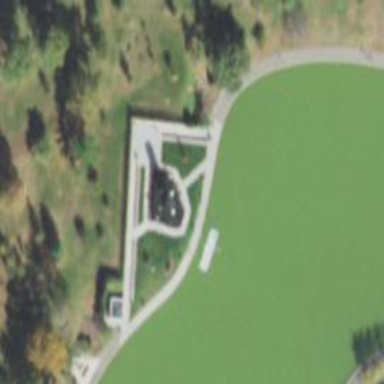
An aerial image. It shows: Memorial site with historic significance.